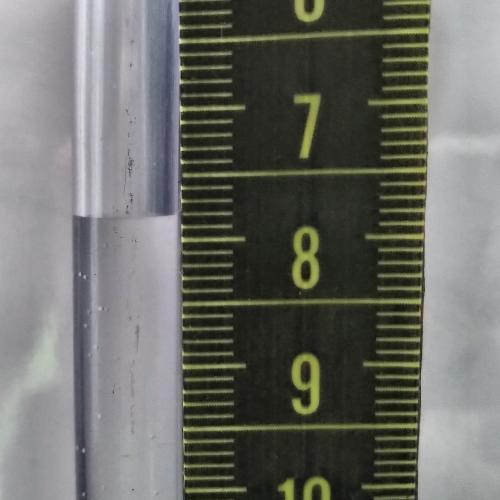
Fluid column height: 7.8 cm